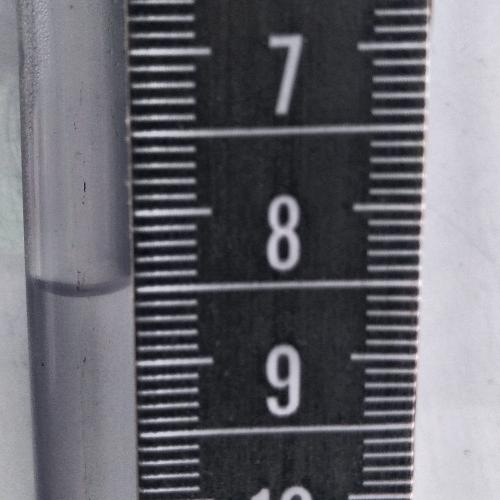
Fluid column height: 8.5 cm